Question: <URL> provides a link to instructions on how to create the ManageIQ Appliance dev setup for a MAC OSX environment, but it says that Linux instructions are TBD. See Screenshot:

Are we truly limited to MAC OS for development? Are there no instructions out there for setting up in a Linux or Windows environment?
Thank you!
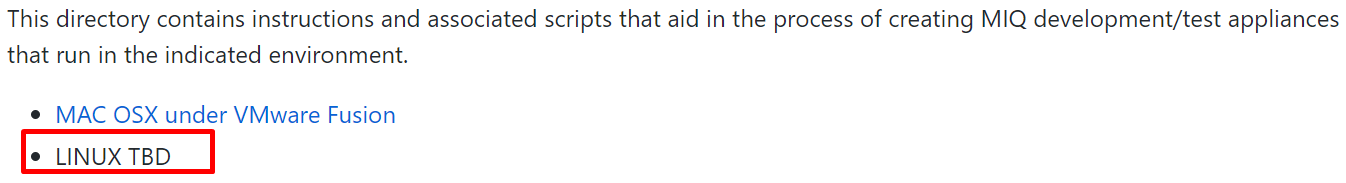
Answer: > Can one create an MIQ Dev Appliance in Linux or Windows environment?
You can find the detailed guide <URL> for different Linux distros.
> Are we truly limited to MAC OS for development?
The main limitation is that Podman client On MacOS doesn't work properly. Since podman a tool for running Linux containers, you gonna need some remote linux machine running, in order to install the remote client and then setup ssh connection information in the podman-remote.conf file. (<URL>